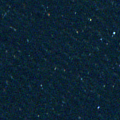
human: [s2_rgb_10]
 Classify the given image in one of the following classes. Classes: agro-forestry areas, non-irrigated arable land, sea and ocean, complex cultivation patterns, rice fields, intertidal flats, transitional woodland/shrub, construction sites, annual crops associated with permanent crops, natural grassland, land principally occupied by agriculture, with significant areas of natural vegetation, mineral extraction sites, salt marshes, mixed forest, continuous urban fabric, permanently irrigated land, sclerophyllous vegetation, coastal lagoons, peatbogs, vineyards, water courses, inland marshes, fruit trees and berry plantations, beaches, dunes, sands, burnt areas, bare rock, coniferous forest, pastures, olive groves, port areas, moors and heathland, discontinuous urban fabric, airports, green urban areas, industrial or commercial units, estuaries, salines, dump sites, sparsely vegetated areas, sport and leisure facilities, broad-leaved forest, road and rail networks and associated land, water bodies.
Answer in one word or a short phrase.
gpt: sea and ocean